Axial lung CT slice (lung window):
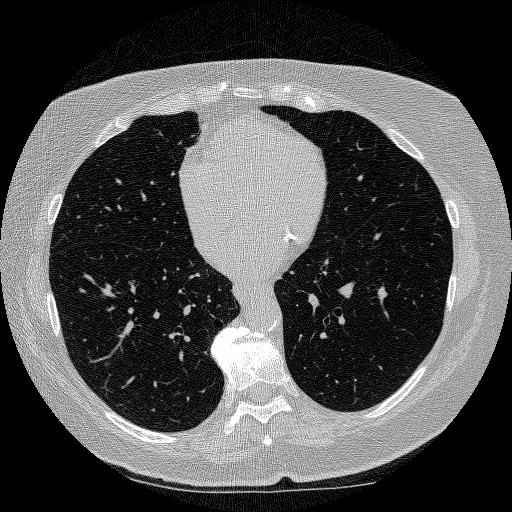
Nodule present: no